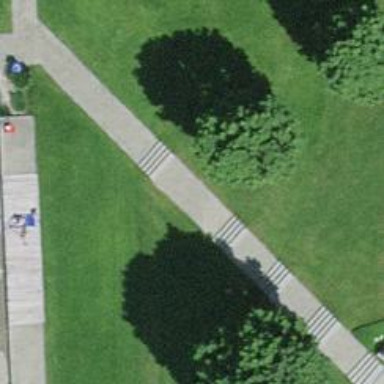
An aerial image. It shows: Set of steps on the road.